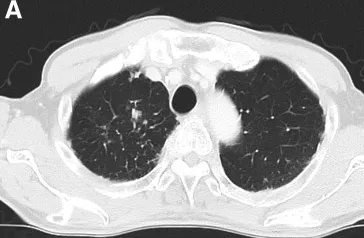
CT of the left upper lung:. Preoperative.
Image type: radiology (ct)